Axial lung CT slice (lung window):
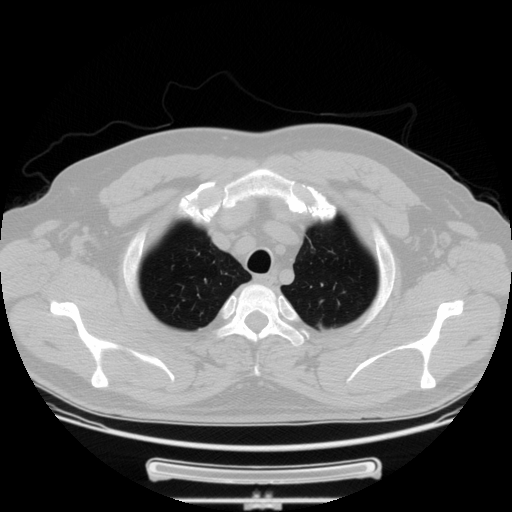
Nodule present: no